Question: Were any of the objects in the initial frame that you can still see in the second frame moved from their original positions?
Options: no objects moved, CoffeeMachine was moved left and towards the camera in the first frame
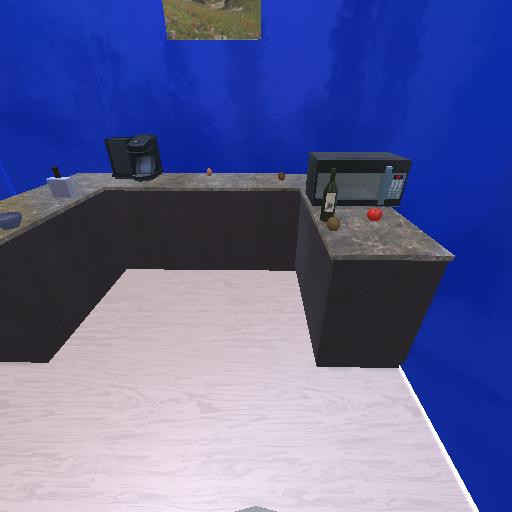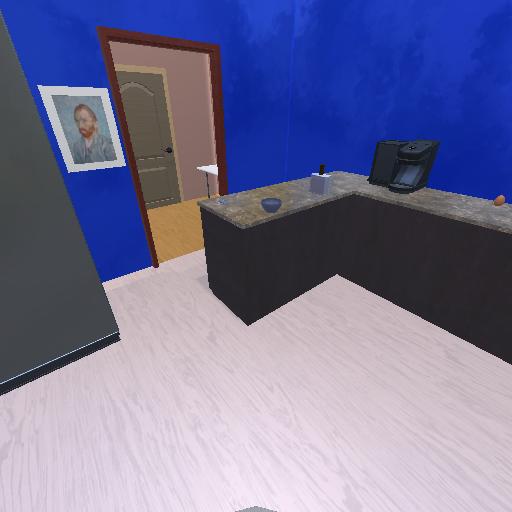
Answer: no objects moved